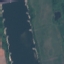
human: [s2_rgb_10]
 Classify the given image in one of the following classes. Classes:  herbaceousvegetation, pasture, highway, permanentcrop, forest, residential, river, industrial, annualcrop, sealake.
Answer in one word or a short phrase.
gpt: River